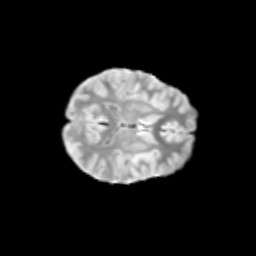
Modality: T2w
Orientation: axial
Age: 12
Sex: female
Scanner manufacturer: siemens
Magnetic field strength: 3 T
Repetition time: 3.8 s
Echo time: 0.07 s